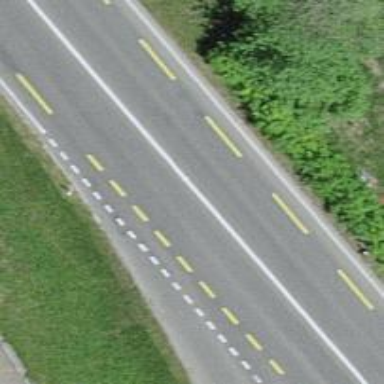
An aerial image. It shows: Primary highway with asphalt surface and designated lane for cyclists.